Question: Layout is 'FreeDesign'
I want to make less space between 'JLabel' and 'JFrame' in NetBeans GUI editor.
But I can't because when I change 'JLabel' size it sticks to 'JFrame' border, so in this case there is no any space between them.

When I hold 'alt' key and change 'JLabel' size, 'JFrame' size is increasing automatically
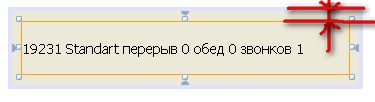
Answer: - add <URL> and 'Customer LayoutManagers' don't suffer from similar limitations as placing prepared Components from palette, - you can change built_in LayoutManager in the project properties, I assume that with similair limitations for possitioning Components by mouse dragging, use built_in GridBagLayout